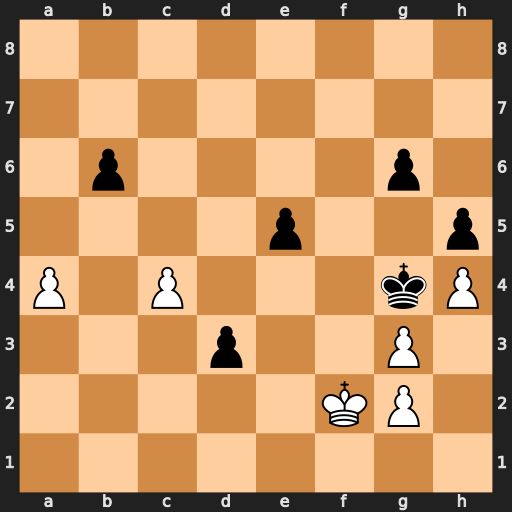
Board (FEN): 8/8/1p4p1/4p2p/P1P3kP/3p2P1/5KP1/8
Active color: w
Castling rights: -
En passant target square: -
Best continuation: c5 bxc5 a5 d2 Ke2